Question: I've tried customizing the look and feel of the 'ScrollBar' of a 'DataGrid' in WPF, simply by applying new style on the 'ScrollBar'. This style changes the 'Template' of the 'ScrollBar' to a new one. Almost works fine except that I can't hold mouse down on the 'Thumb' and drag to scroll, I just can click on the 'RepeatButtons' (both 'Line buttons' and 'Page buttons' work OK) to scroll.
I'm still new to WPF, I don't know what the problem might be here. Here is the code:
'''
<DataGrid HorizontalAlignment="Left" VerticalAlignment="Top" ItemsSource="{Binding}" SnapsToDevicePixels="True">
<DataGrid.Resources>
<Style TargetType="ScrollBar">
<Style.Resources>
<ControlTemplate x:Key="verRepeat" TargetType="RepeatButton">
<Border CornerRadius="4" BorderBrush="Green" BorderThickness="1" Background="Yellow">
<ContentPresenter Width="18" Height="18"/>
</Border>
</ControlTemplate>
<ControlTemplate x:Key="midRepeat" TargetType="RepeatButton">
<Border Background="Transparent">
<ContentPresenter/>
</Border>
</ControlTemplate>
<ControlTemplate x:Key="verScroll" TargetType="ScrollBar">
<Grid>
<Grid.RowDefinitions>
<RowDefinition MaxHeight="18"/>
<RowDefinition/>
<RowDefinition MaxHeight="18"/>
</Grid.RowDefinitions>
<Border Grid.RowSpan="3"/>
<RepeatButton Grid.Row="0" Width="18" Command="ScrollBar.LineUpCommand" Template="{StaticResource verRepeat}">
</RepeatButton>
<Track Grid.Row="1" IsDirectionReversed="True">
<Track.DecreaseRepeatButton>
<RepeatButton Command="ScrollBar.PageUpCommand" Template="{StaticResource midRepeat}">
</RepeatButton>
</Track.DecreaseRepeatButton>
<Track.Thumb>
<Thumb Margin="2,0,2,0">
<Thumb.Template>
<ControlTemplate TargetType="Thumb">
<Border Background="Green"/>
</ControlTemplate>
</Thumb.Template>
</Thumb>
</Track.Thumb>
<Track.IncreaseRepeatButton>
<RepeatButton Command="ScrollBar.PageDownCommand" Template="{StaticResource midRepeat}">
</RepeatButton>
</Track.IncreaseRepeatButton>
</Track>
<RepeatButton Grid.Row="2" Command="ScrollBar.LineDownCommand" Template="{StaticResource verRepeat}">
</RepeatButton>
</Grid>
</ControlTemplate>
<ControlTemplate x:Key="horScroll" TargetType="ScrollBar">
<Grid>
<Grid.ColumnDefinitions>
<ColumnDefinition MaxWidth="18"/>
<ColumnDefinition Width="0.00001*"/>
<ColumnDefinition MaxWidth="18"/>
</Grid.ColumnDefinitions>
<Border Grid.ColumnSpan="3"/>
<RepeatButton Grid.Column="0" Height="18" Command="ScrollBar.LineLeftCommand" Template="{StaticResource verRepeat}">
</RepeatButton>
<Track Grid.Column="1" IsDirectionReversed="False" Focusable="False">
<Track.DecreaseRepeatButton>
<RepeatButton Command="ScrollBar.PageLeftCommand" Template="{StaticResource midRepeat}">
</RepeatButton>
</Track.DecreaseRepeatButton>
<Track.Thumb>
<Thumb>
<Thumb.Template>
<ControlTemplate TargetType="Thumb">
<Grid>
<Border Background="Green" Margin="0,1,0,1"/>
<ContentPresenter Width="18" Height="18"/>
</Grid>
</ControlTemplate>
</Thumb.Template>
</Thumb>
</Track.Thumb>
<Track.IncreaseRepeatButton>
<RepeatButton Command="ScrollBar.PageRightCommand" Template="{StaticResource midRepeat}">
</RepeatButton>
</Track.IncreaseRepeatButton>
</Track>
<RepeatButton Grid.Column="2" Command="ScrollBar.LineRightCommand" Template="{StaticResource verRepeat}">
</RepeatButton>
</Grid>
</ControlTemplate>
</Style.Resources>
<Setter Property="OverridesDefaultStyle" Value="True"/>
<Style.Triggers>
<Trigger Property="Orientation" Value="Horizontal">
<Setter Property="Template" Value="{StaticResource horScroll}"/>
</Trigger>
<Trigger Property="Orientation" Value="Vertical">
<Setter Property="Template" Value="{StaticResource verScroll}"/>
</Trigger>
</Style.Triggers>
</Style>
</DataGrid.Resources>
</DataGrid>
'''
I think I miss something here, the 'Thumb' seems to be unable to interact with.
Here is the screenshot of the grid:

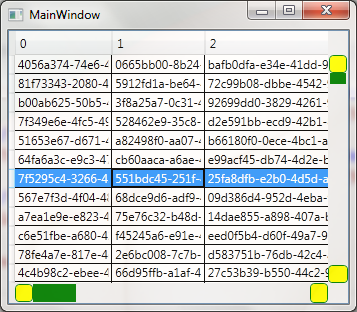
Answer: All is fine, just to 'Track' to add the name of 'PART_Track' as follows:
'''
<Track x:Name="PART_Track" Grid.Row="1" IsDirectionReversed="True" ... />
'''
Without this 'Thumb' does not work.
Note: When designing your template and style better look at the original, at least in order to know the names of the pattern.
<URL> is a little description about the importance parts of the 'Template'.